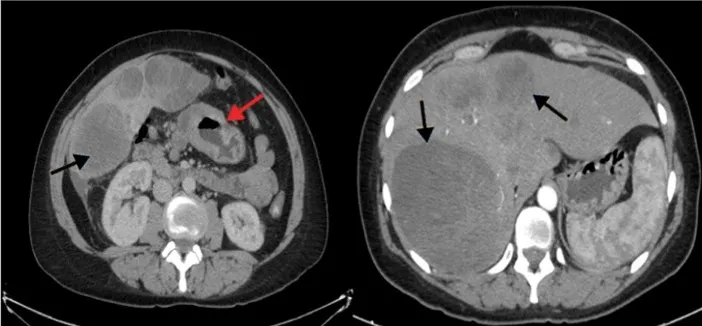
(B) Vertical computed tomography showing heterogenously enhancing hepatic masses (black arrows) with circumferential infiltrative gastric wall thickening (red arrow).
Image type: radiology (ct)